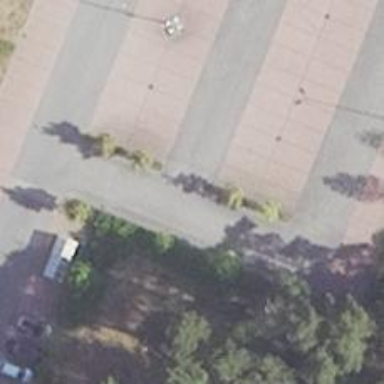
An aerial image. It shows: Parking aisle designated as service road.